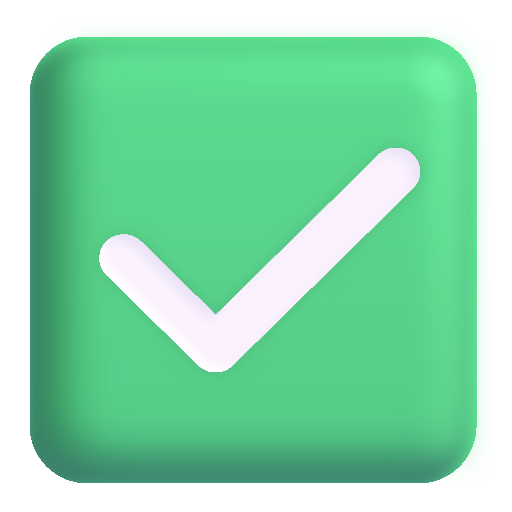
check mark button color